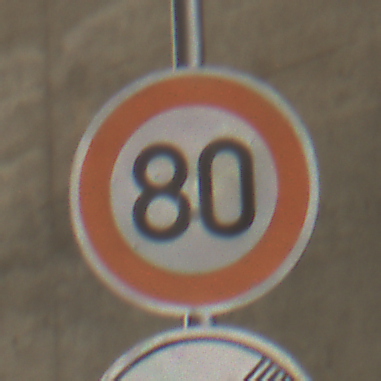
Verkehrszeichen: Geschwindigkeit80
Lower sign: EndeUeberholverbotKraftfahrzeuge
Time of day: Midday
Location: Roofed (Tunnel)
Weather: NotSpecified
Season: NotSpecified
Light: Natural